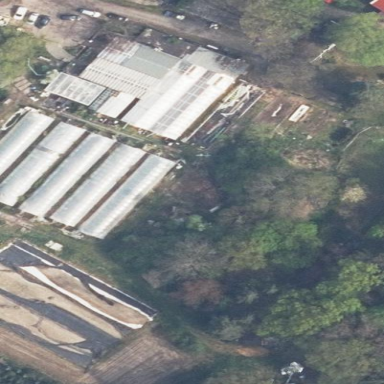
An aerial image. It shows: Garden center.